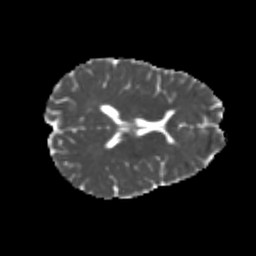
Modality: MD
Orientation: axial
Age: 24
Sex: female
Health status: healthy
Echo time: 0.074 s